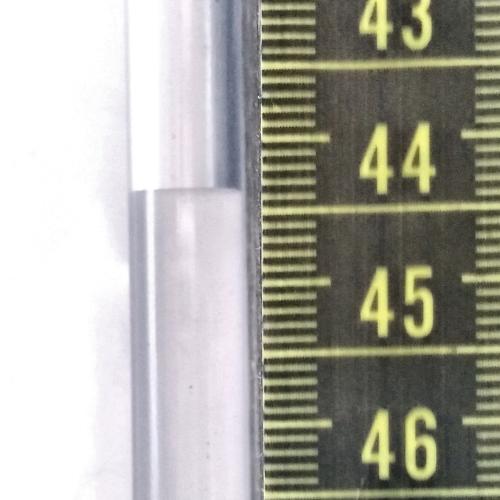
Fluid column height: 44.4 cm